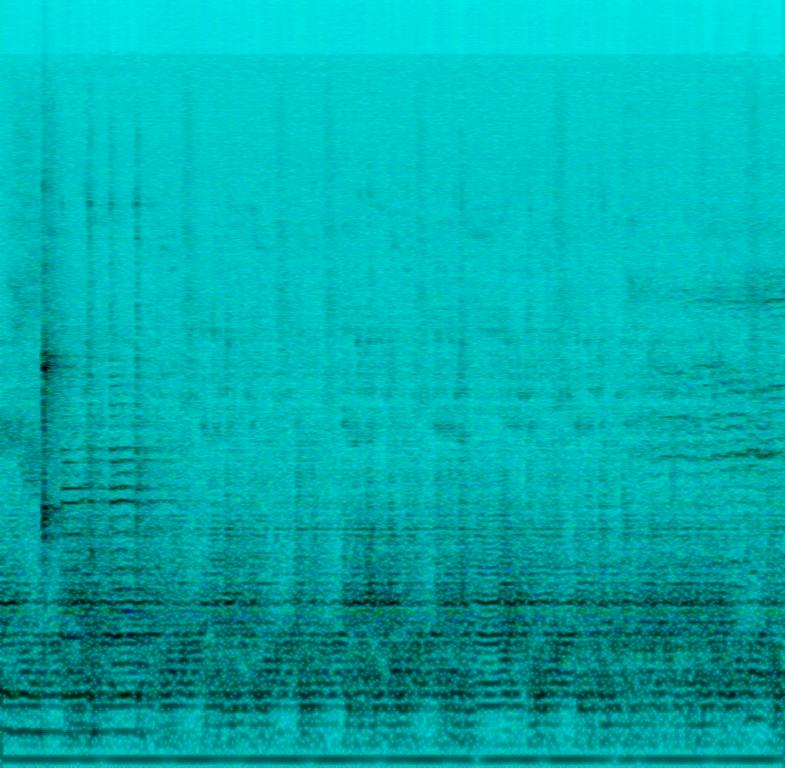
The song is an instrumental with male vocalist chanting. The song is medium tempo with a didgeridoo playing percussively along with a guitar accompaniment. The song is meditative and has both aboriginal and Indian music influences . The audio quality is bad and it is a live audience performance.